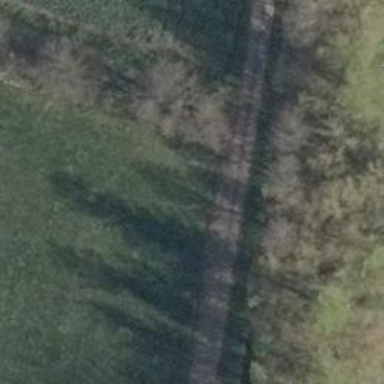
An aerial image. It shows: Well-maintained track road of grade 1.